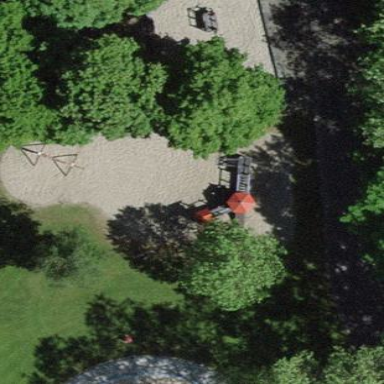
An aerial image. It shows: Playground area for leisure activities on the land.